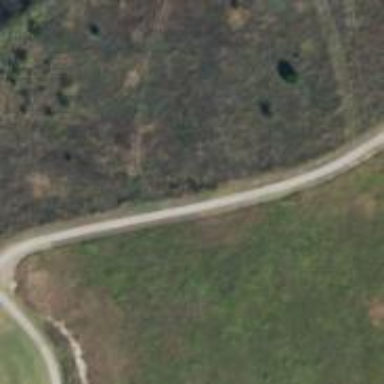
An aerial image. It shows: Service road used as golf cart path.